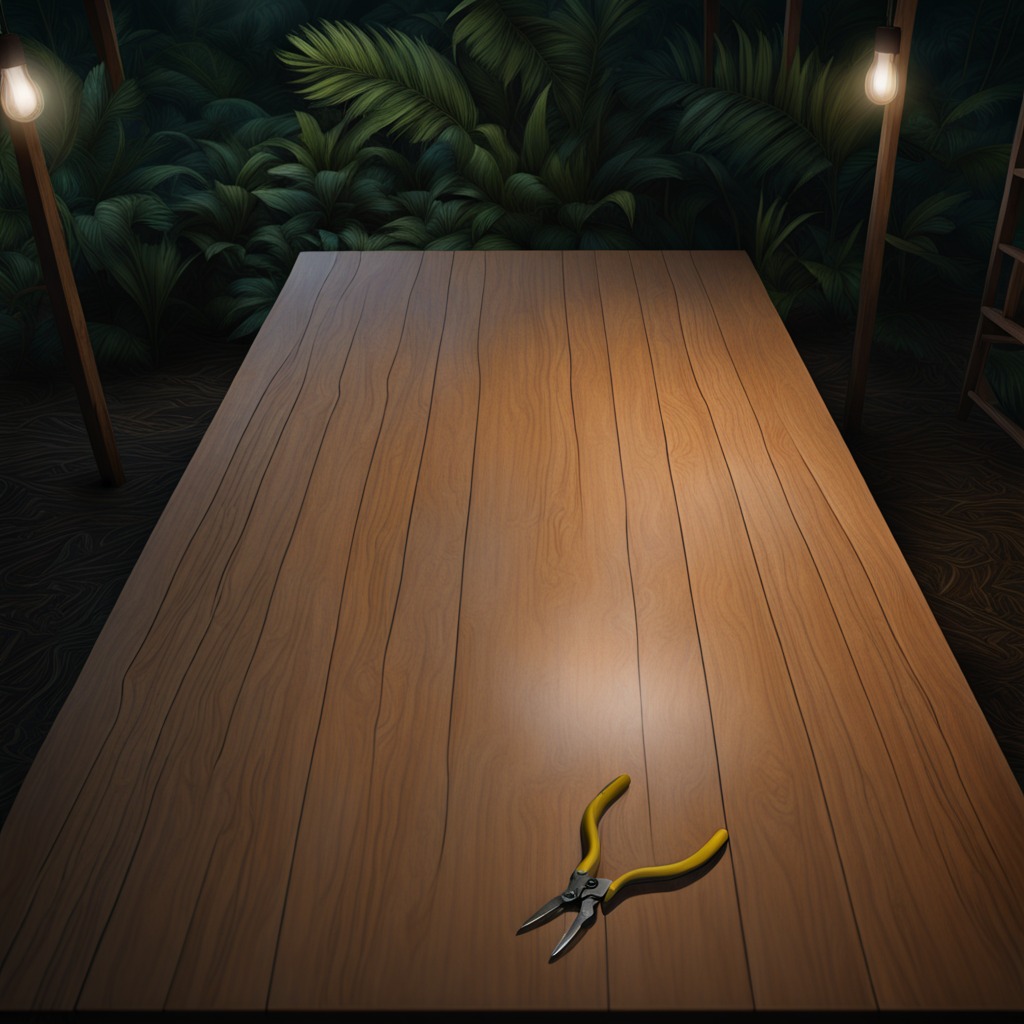
A plier is lying on the wooden table.